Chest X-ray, AP view. Patient: 58 years old, sex M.
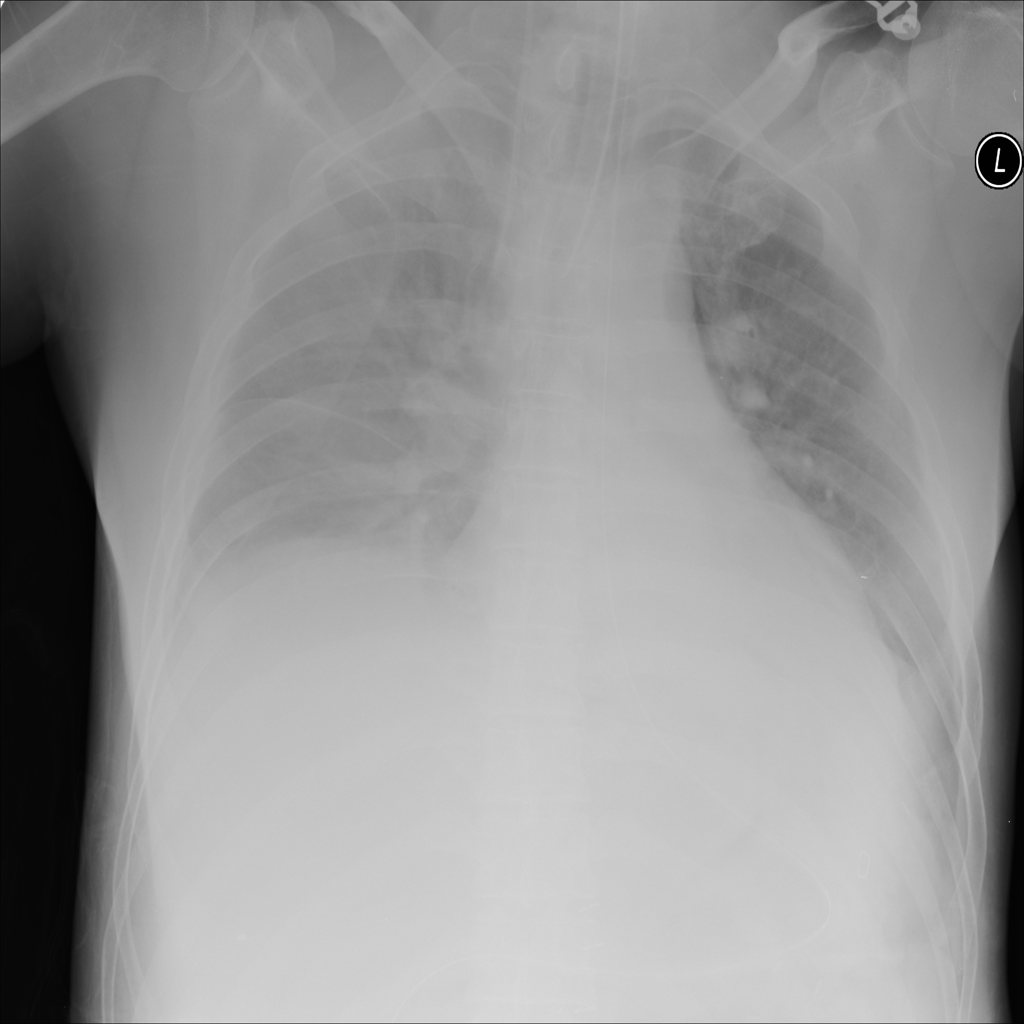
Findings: Pneumothorax